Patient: sex M, age 37
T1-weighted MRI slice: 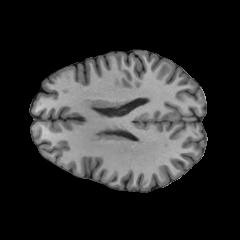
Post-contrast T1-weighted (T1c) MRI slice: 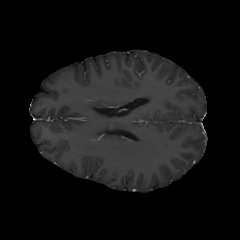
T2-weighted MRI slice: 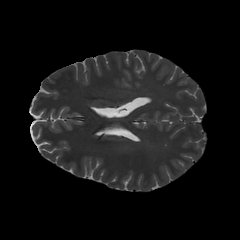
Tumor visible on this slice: no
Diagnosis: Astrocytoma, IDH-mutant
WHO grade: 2